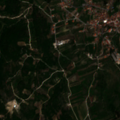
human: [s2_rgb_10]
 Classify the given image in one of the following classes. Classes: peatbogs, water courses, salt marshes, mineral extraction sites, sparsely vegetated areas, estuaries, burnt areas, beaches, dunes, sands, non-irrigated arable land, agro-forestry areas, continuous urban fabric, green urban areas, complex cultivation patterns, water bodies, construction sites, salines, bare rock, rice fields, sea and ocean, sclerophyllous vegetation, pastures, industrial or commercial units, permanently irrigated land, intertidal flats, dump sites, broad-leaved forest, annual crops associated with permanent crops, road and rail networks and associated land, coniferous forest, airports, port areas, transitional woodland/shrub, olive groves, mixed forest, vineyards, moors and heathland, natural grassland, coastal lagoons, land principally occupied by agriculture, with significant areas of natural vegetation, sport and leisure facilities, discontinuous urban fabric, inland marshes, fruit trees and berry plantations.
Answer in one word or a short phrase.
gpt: discontinuous urban fabric, complex cultivation patterns, land principally occupied by agriculture, with significant areas of natural vegetation, broad-leaved forest, mixed forest